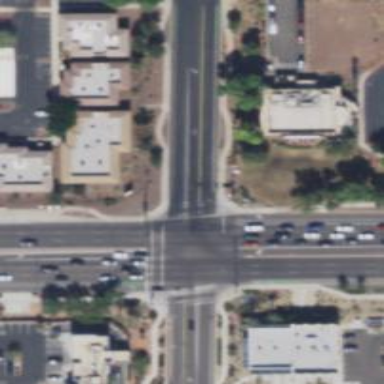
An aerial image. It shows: Solid stop line on the road marking.